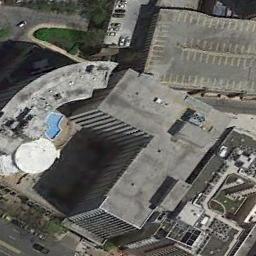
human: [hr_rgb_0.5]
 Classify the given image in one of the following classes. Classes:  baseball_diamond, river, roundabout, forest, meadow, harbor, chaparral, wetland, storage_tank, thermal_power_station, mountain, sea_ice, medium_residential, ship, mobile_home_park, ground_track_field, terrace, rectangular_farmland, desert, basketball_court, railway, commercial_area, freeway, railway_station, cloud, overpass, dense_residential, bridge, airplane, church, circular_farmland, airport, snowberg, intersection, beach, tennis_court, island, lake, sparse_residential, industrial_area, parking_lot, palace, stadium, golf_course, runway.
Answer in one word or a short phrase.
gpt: commercial_area